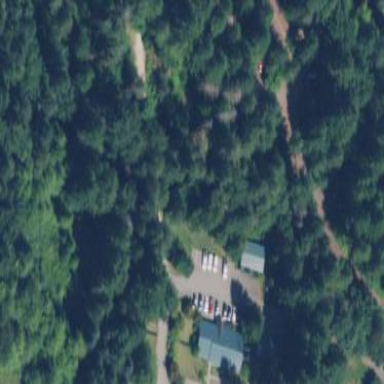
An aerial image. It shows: Ranger station.